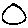
Label: circle